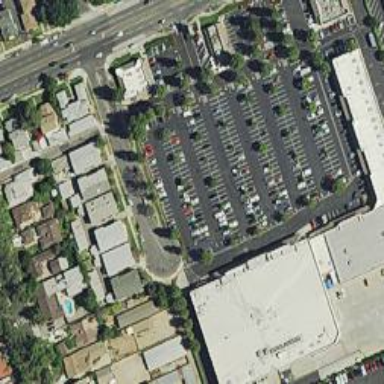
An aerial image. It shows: Retail building housing supermarket.